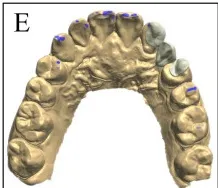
The preoperative clinical data and CAD fabrication of the ideal prosthetic. The occlusal view.
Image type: radiology (ct)